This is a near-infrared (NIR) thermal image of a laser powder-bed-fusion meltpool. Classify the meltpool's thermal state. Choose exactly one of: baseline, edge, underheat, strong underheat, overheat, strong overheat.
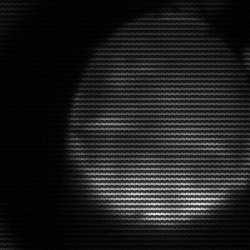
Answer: edge